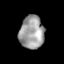
Tissue: skin
Cell type: Epithelial cells
Senescence score: 0.223
Nuclear area (px): 790
Mean DAPI intensity: 159.09